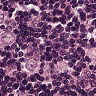
Metastatic tissue present: yes